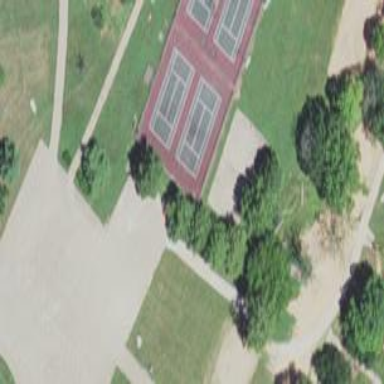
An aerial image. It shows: Tennis court surrounded by chain link fence.